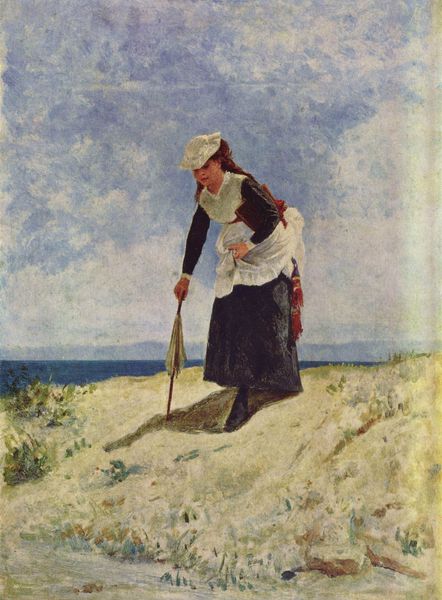
Titel: Mädchen am Strand
Künstler: Giuseppe de Nittis
Standort: Roma
Institution: Galleria Nazionale d'Arte Moderna di Roma
Schlagwörter: berg, blau, gemälde, himmel, meer, schatten, umhang, wasser, weiß, wolken, fluss, gelb, grün, impressionismus, mädchen, ocker, sand, see, ufer, braun, frankreich, frau, frisur, grau, haar, hell, hut, hüte, kleid, kopfbedeckungen, licht, mund, pastell, schwarz, stützen, dame, gras, rasen, regenschirm, rot, schirm, schleier, sonnenschirm, tuch, weg, wiese, wolke, beige, haube, hochformat, rock, jung, mütze, mützen, arm, augen, bluse, halten, kragen, spitze, stein, steine, deich, ferne, gräser, horizont, hügel, natur, norden, busch, büsche, gehen, sonne, sträucher, haare, pflanzen, lippen, locken, schön, stock, deutschland, hellblau, himmelblau, kopfbedeckung, schürze, farbig, magd, sommer, strand, schuhe, abhang, sammlerin, schürzen, berge, creme, düne, gebirge, hang, hitze, dunst, farbe, nebel, ausflug, spazieren, böschung, luft, dunkelblau, weib, woman, woken, dienstmädchen, lciht, deutsch, allein, sonnenhut, außen, stütze, helligkeit, buch, fuss, spaziergang, kiesel, urlaub, stiefel, grasbüschel, schuh, sonnig, wärme, leibl, vorsicht, heben, abstützen, stützend, schräge, weibchen, büschel, balu, muscheln, schütze, gebirgskette, abschüssig, schleierwolken, war, ärmelkanal, strandspaziergang, schirmchen, achtung, roman, gerg, schrim, blendend, normandie, büschchen, lendend, mberge, hütschen, küpste, blauer hiummel